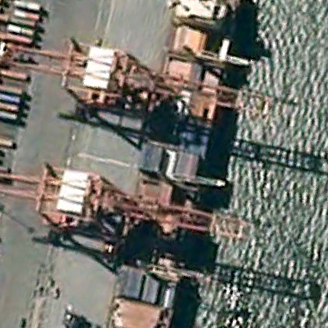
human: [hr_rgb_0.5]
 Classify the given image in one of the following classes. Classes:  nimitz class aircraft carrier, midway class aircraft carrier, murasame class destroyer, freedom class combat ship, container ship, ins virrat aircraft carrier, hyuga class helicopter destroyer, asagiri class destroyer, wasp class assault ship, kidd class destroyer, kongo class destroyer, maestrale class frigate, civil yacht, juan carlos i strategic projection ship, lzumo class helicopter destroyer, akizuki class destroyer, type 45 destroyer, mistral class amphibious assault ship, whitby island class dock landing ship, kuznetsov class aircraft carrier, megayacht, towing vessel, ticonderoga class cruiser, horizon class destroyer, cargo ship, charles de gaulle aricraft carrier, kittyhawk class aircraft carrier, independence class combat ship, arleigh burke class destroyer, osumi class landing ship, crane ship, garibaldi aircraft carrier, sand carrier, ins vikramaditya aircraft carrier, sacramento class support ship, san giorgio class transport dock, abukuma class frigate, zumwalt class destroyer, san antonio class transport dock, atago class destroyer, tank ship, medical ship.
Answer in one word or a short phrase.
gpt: Container ship